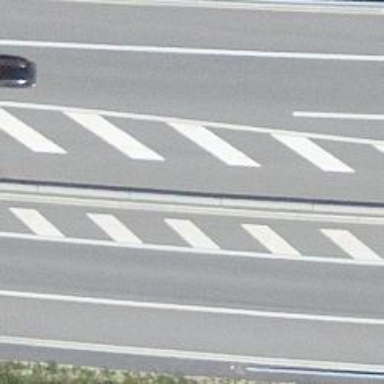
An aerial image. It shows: Asphalt motorway.